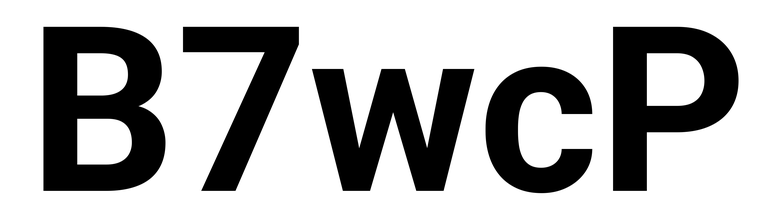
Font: Roboto_Bold